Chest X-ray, AP view. Patient: 56 years old, sex F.
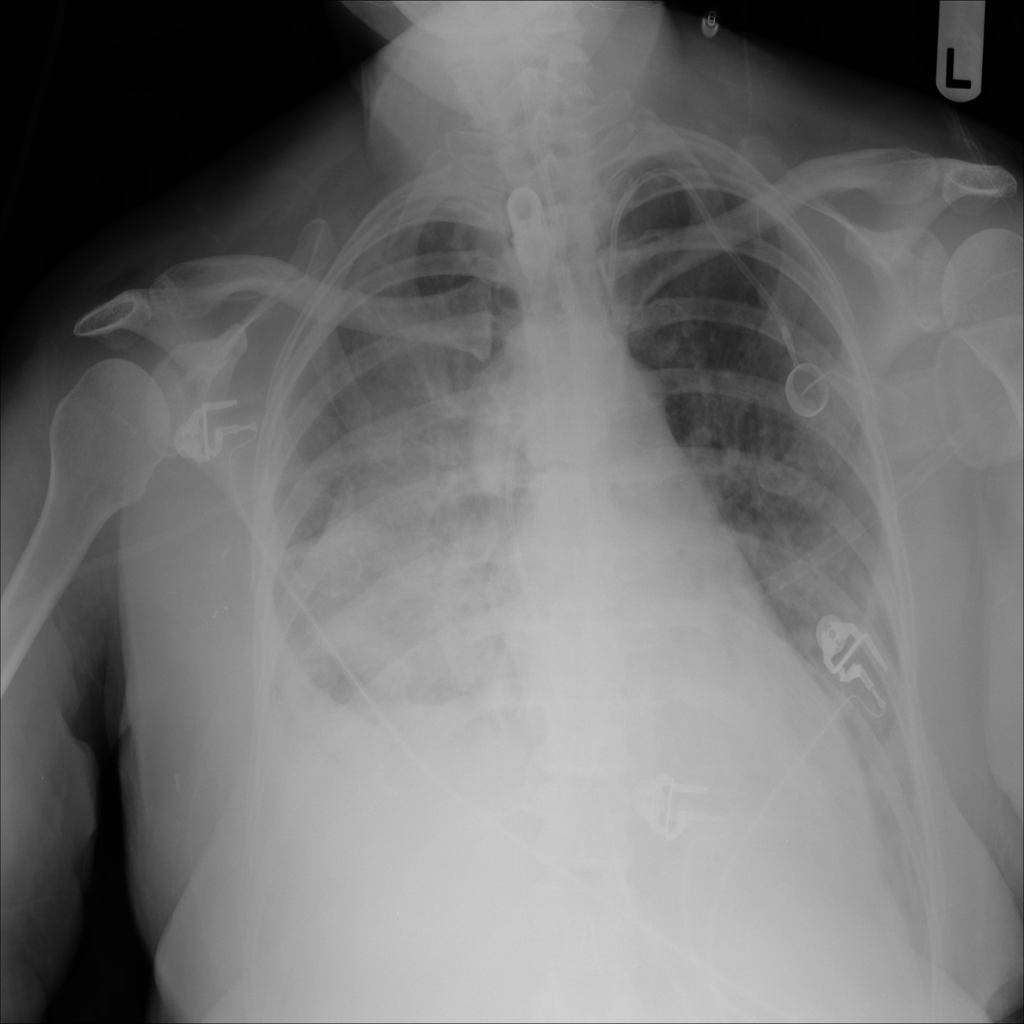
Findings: Atelectasis, Consolidation